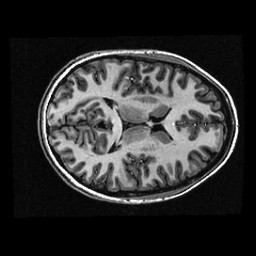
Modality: T1w
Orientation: axial
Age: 18
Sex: female
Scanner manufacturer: ge
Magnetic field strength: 3 T
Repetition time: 0.01144 s
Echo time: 0.005012 s